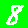
Digit: 8